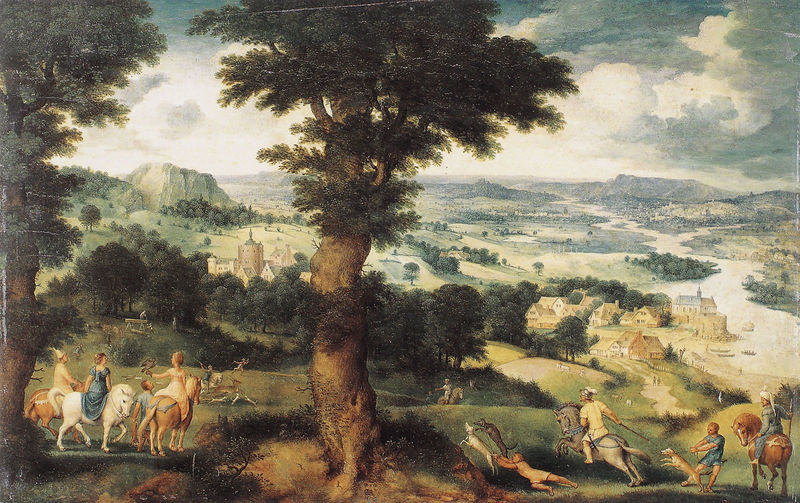
Titel: Landschaft mit Hirschjagd und Falkenbeize
Künstler: Cornelis Massys
Institution: Dessau, Anhaltische Gemäldegalerie
Schlagwörter: baum, berg, blau, gemälde, himmel, mann, wolken, bäume, fluss, frauen, grün, landschaft, menschen, stadt, ufer, braun, bunt, frau, kleid, männer, haus, hund, hunde, weg, wiese, gesellschaft, alt, birke, häuser, hügel, stamm, kirche, wiesen, boden, tal, boote, genre, pferd, pferde, reiter, reiten, farbig, berge, farben, gebirge, dorf, burg, heiter, laubbaum, nadelbaum, jagd, jagdhund, rinde, eiche, borke, landschftsmalerei, pferd+, enritt, jagdgesellschaft